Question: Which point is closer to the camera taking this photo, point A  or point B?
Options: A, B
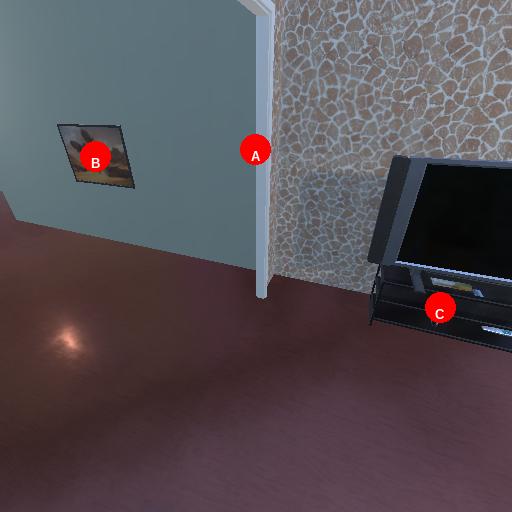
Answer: A